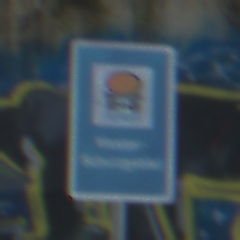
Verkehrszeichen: Wasserschutzgebiet
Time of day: Midday
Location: Outdoor (Urban)
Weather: Clear
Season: NotSpecified
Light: Natural